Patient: sex F, age 61
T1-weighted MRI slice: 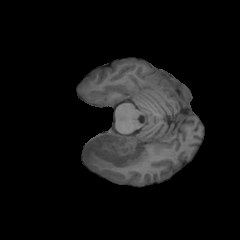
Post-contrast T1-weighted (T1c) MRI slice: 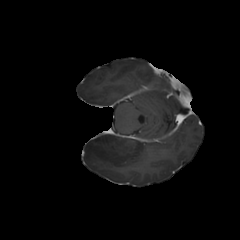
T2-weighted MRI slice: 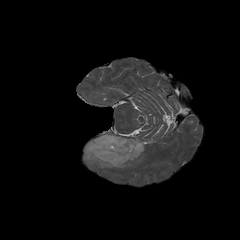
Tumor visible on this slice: yes
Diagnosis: Astrocytoma, IDH-wildtype
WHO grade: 2